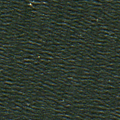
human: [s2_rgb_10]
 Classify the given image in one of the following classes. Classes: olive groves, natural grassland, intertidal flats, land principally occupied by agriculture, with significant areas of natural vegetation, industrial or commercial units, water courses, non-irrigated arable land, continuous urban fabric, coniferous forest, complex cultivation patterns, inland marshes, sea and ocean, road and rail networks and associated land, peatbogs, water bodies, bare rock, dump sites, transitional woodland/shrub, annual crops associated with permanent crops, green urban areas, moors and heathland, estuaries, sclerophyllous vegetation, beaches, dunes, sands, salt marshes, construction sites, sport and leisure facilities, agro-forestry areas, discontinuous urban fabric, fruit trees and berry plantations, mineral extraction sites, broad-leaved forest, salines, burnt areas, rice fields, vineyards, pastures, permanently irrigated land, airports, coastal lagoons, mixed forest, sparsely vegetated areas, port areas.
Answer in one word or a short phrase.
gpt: sea and ocean